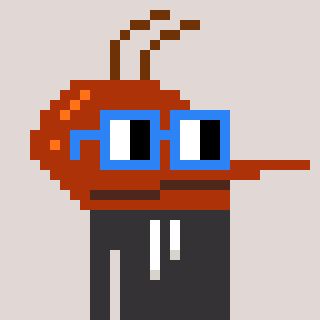
a pixel art character with square blue glasses, a mosquito-shaped head and a grayscale-colored body on a warm background